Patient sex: M
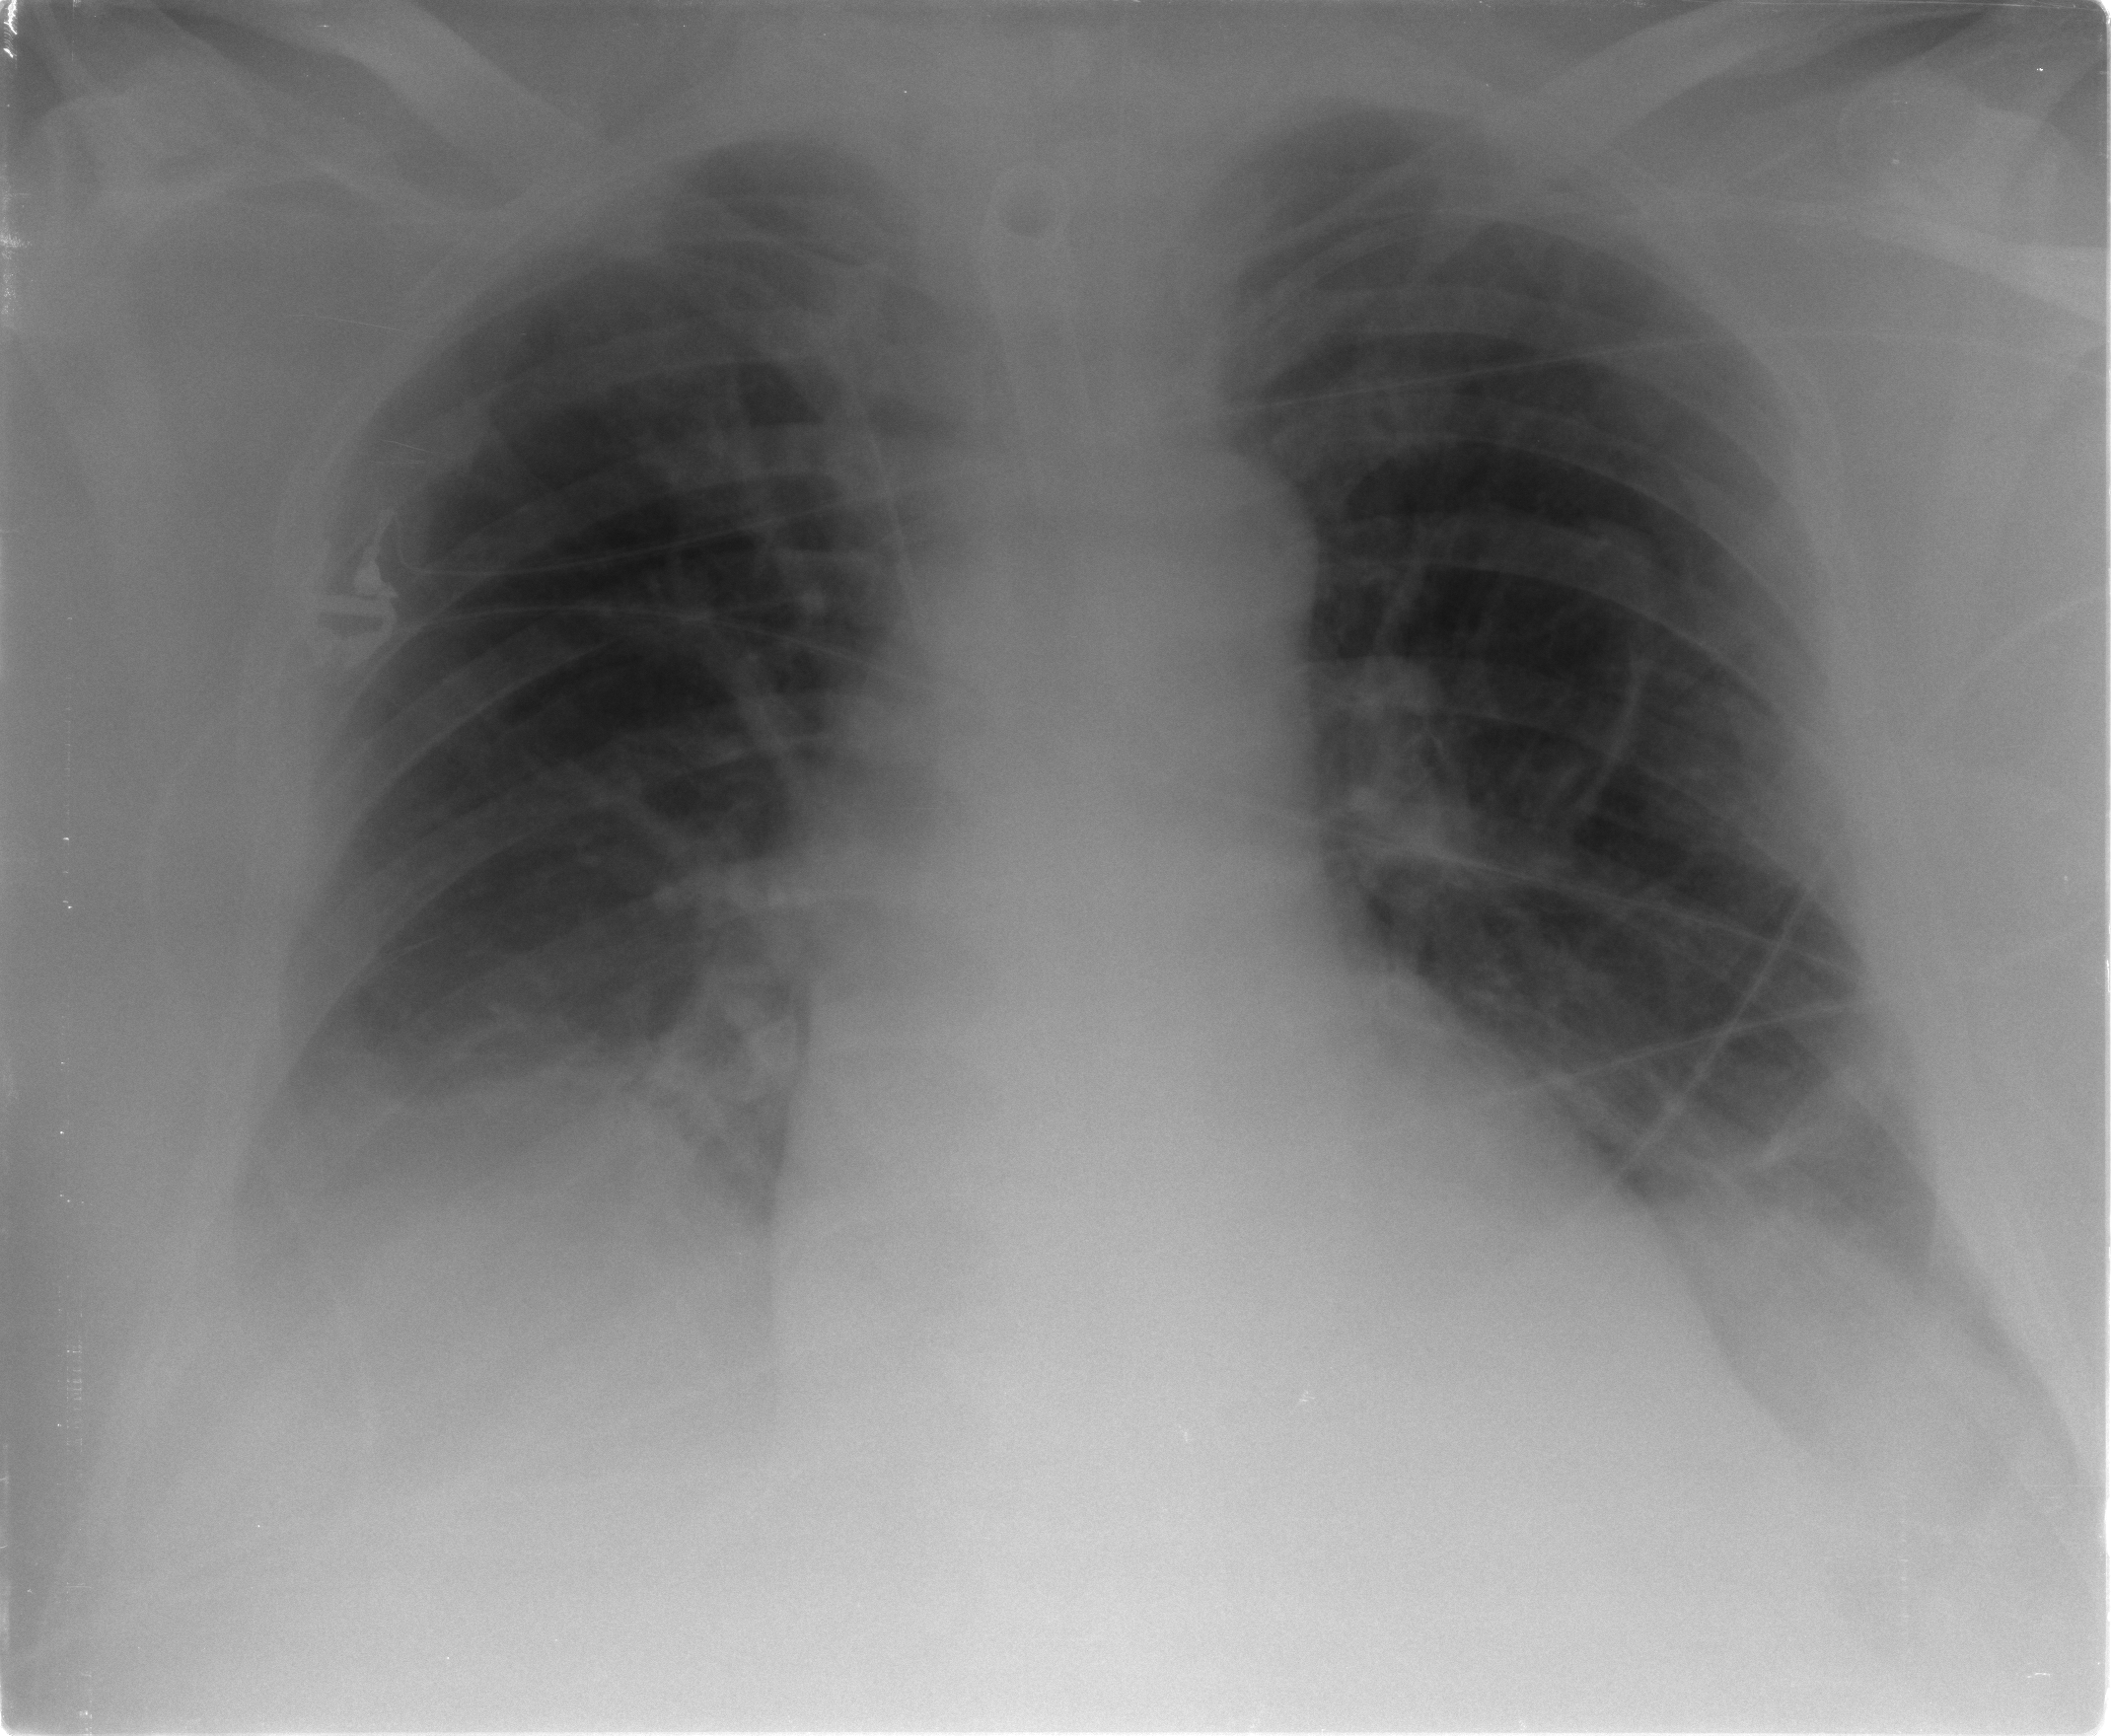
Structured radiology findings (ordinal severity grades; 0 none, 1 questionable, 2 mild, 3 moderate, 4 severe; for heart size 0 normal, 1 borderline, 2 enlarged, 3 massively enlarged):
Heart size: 0
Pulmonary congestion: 2
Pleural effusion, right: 2
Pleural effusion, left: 2
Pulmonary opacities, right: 1
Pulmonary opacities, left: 0
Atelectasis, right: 2
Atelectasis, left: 2